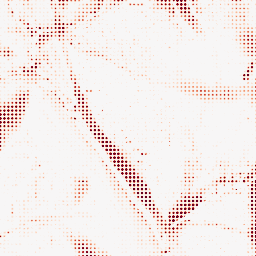
Category: morphological
Decomposition family: morphological_ellipse
Decomposition parameters: operation: opening
width: 30
height: 50
Upsampling method: sinc_blackman
Upsampling parameters: scale: 8
kernel_size: 4
Upsampling scale: 8